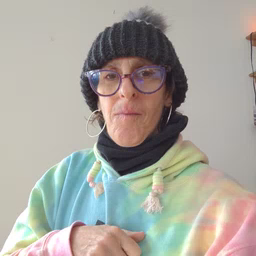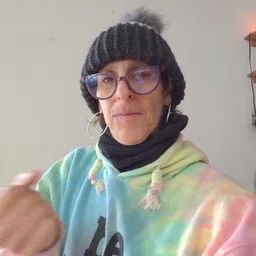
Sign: drawer